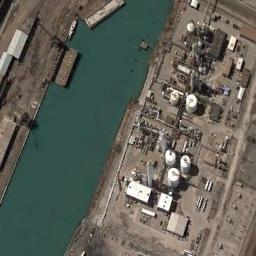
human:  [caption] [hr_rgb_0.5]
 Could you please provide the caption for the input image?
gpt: There are many buildings beside the storage tanks .

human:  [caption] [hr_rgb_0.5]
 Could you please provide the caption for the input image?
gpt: There is a black house beside the storage tanks .

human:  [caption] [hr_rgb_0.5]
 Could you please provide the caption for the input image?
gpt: There are many storage tanks on the bare land next to the river .

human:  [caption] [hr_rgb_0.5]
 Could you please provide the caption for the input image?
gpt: There are many different sized storage tanks in the factory, And there is a river outside the factory .

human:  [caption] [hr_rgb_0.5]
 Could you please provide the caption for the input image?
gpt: There are several storage tanks beside the river .